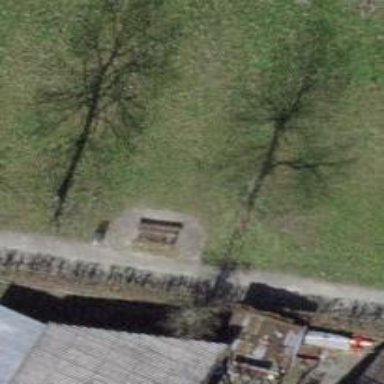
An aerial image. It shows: Bench for seating.